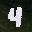
Label: 4